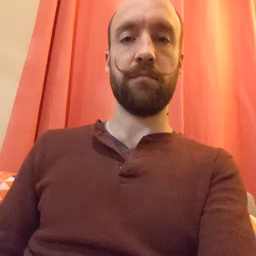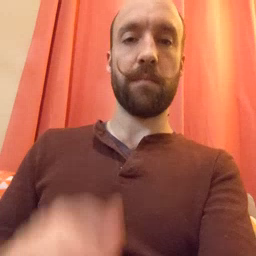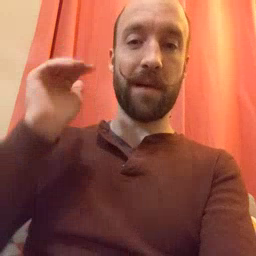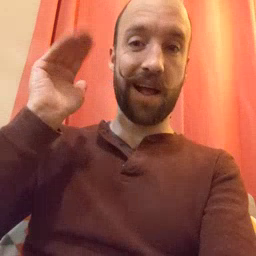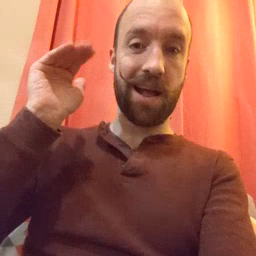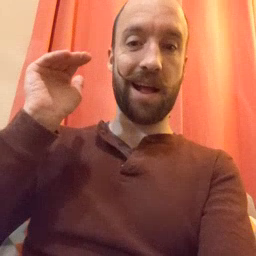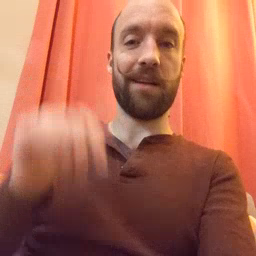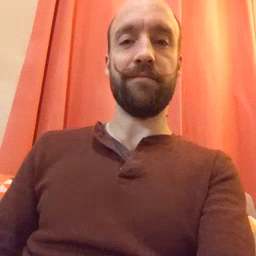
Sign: bye